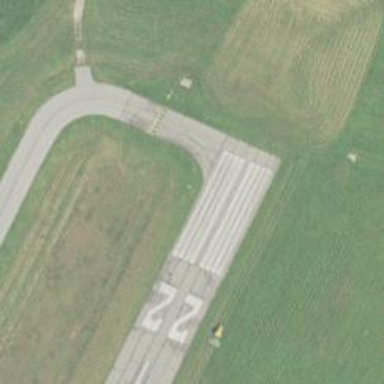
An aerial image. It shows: Asphalt runway at the airport.